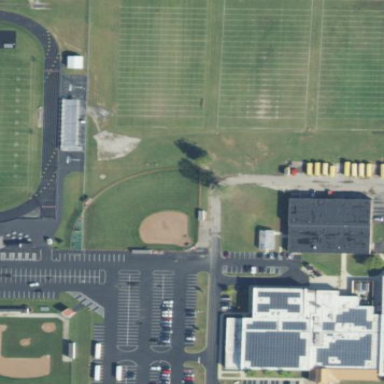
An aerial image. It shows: School.